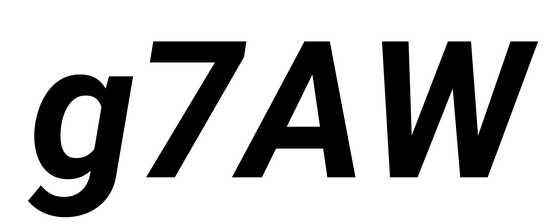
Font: Roboto-Italic_Bold_Italic